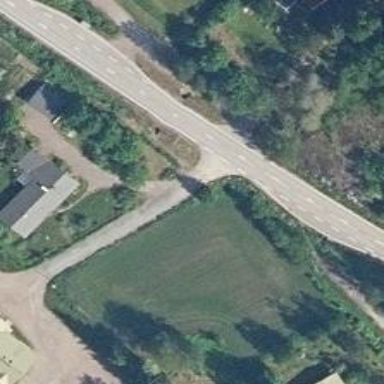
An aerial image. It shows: Secondary road with asphalt surface.